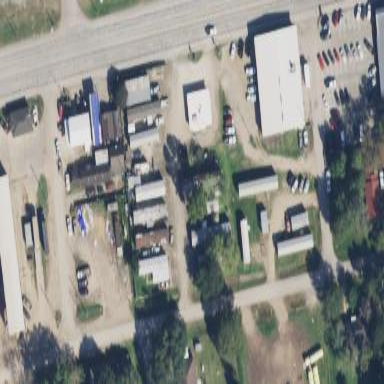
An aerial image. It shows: Residential area known as trailer park.